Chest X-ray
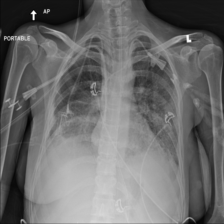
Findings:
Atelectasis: negative
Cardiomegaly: negative
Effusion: positive
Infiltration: positive
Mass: negative
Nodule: negative
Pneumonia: negative
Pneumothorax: negative
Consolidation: negative
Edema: negative
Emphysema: negative
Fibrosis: negative
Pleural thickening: negative
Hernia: negative